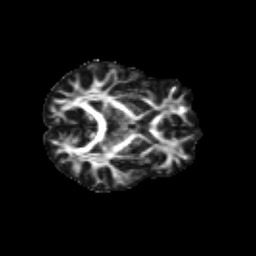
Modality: FA
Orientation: axial
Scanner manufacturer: siemens
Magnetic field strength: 3 T
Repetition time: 9.2 s
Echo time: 0.084 s